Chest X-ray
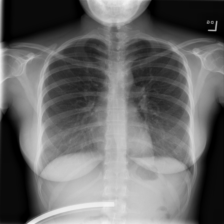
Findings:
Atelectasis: negative
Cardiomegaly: negative
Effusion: negative
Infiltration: negative
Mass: negative
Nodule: negative
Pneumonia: negative
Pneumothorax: negative
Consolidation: negative
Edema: negative
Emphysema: negative
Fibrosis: negative
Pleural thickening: negative
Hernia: negative